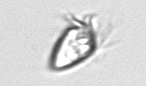
Label: Paratontonia_gracillima